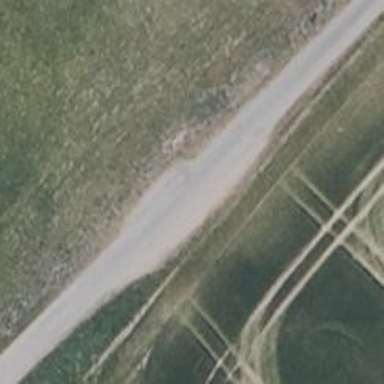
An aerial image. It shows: Passing place on the road.